三年级 · 度量几何学
下面每个小正方形的面积都是 10 平方分米，所组合的图形面积最接近 1 平方米的是（）。
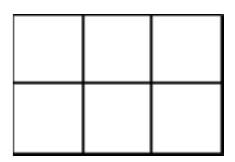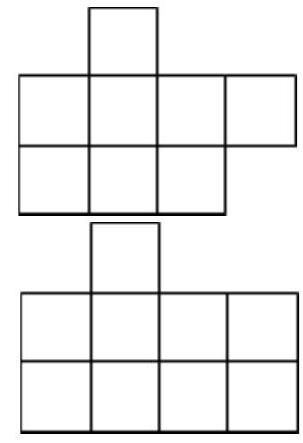
A.

B.

答案: D
解析: 解$\mathrm{D}$

【分析】 1 平方米 $=100$ 平方分米, 因此先分别计算出每个组合图形的面积、每个组合图形的面积与 100 平方分米的差。每个组合图形的面积 $=$ 每个小正方形的面积 $\times$ 小正方形的个数, 依此计算并选择。

【详解】 1 平方米 $=100$ 平方分米

A. $10 \times 6=60$ (平方分米) , $100-60=40$ (平方分米) ;

B. $10 \times 8=80$ (平方分米) , $100-80=20$ (平方分米);

C. $10 \times 12=120$ (平方分米), $120-100=20$ (平方分米)；

D. $10 \times 9=90$ (平方分米), $100-90=10$ (平方分米) ;

$10<20=20<40$

故答案为: $D$

【点睛】此题考查的是组合图形的面积的计算, 以及面积单位之间的换算，应熟练掌握。